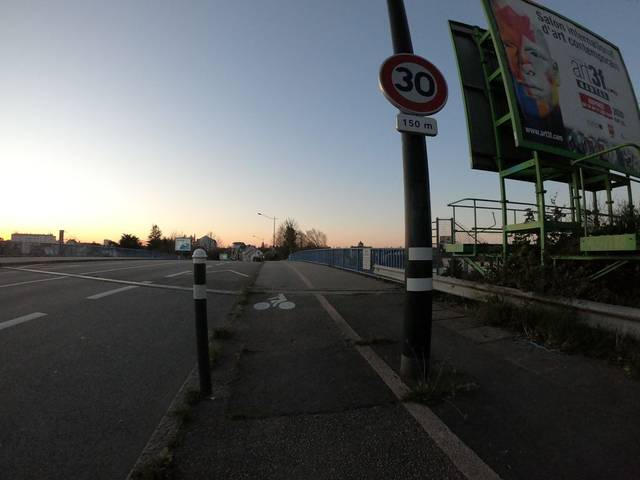
Region: France
Coordinates: 47.222, -1.517